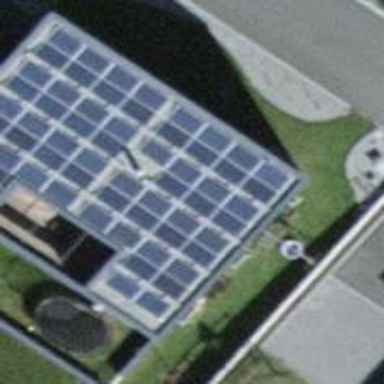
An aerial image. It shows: Small solar photovoltaic panel generator installed on roof.